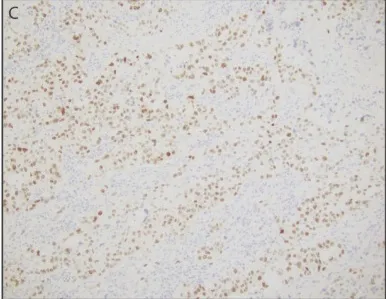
Representative histopathology of extrarenal renal cell carcinoma, demonstrating clear cell renal cell carcinoma in the spleen. (C) PAX-8 positivity of tumor cells, a pan real marker.
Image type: pathology (immunostaining)